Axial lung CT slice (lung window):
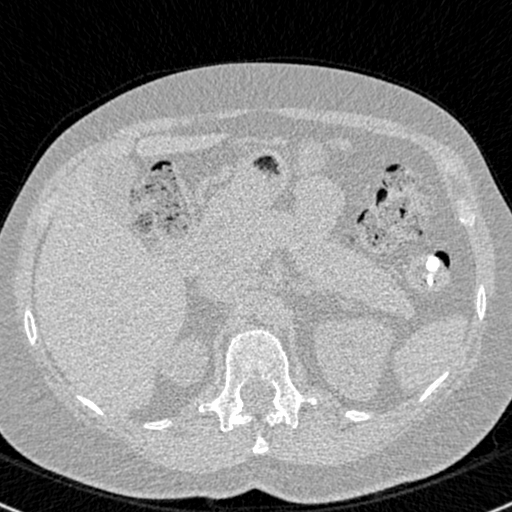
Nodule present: no